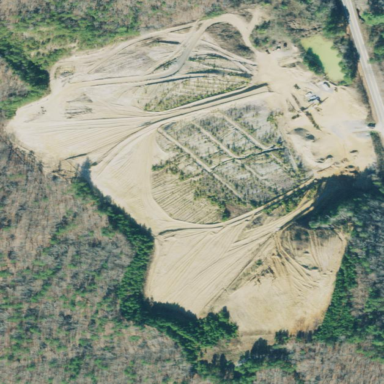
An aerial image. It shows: Sand quarry.